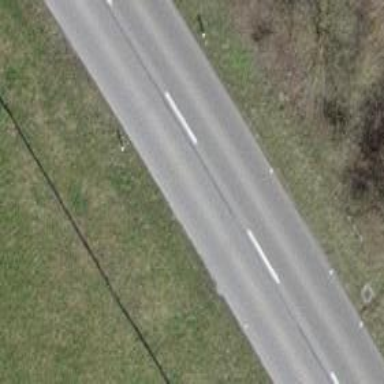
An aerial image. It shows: Tertiary road with asphalt surface.